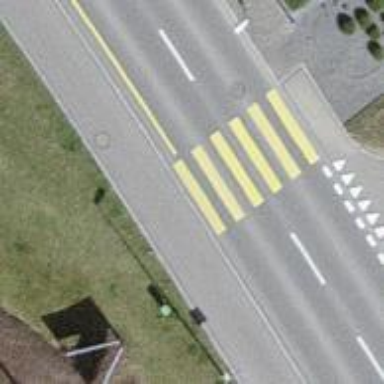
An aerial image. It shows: Uncontrolled zebra crossing with notable zebra markings.